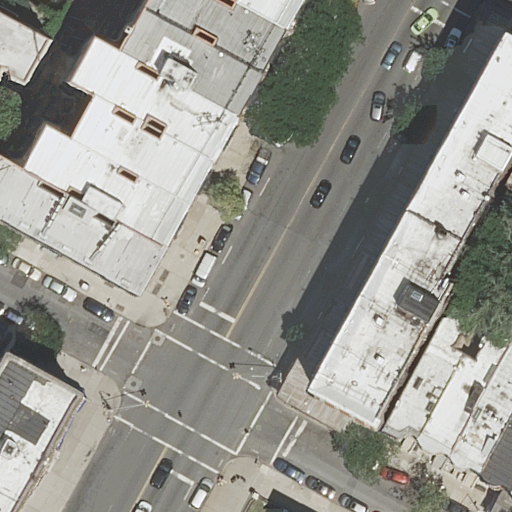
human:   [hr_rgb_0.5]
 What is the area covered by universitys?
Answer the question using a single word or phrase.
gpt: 29m2

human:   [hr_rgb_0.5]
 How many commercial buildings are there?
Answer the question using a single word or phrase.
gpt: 0

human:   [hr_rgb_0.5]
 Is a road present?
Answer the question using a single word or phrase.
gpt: yes

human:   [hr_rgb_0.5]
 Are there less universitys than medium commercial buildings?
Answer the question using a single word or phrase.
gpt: no

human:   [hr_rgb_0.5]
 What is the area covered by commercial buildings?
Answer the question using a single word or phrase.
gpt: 0m2

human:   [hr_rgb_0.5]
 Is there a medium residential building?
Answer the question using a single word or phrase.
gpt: yes

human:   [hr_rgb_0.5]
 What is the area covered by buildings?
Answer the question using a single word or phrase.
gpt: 3670m2

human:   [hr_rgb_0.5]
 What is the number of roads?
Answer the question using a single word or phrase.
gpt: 3

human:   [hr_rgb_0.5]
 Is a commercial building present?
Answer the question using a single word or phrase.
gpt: no

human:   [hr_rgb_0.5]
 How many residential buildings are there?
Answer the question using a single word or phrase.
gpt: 11

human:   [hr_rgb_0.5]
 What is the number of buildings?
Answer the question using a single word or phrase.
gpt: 11

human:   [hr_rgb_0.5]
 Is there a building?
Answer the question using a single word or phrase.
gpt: yes

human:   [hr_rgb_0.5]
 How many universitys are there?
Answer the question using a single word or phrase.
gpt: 1

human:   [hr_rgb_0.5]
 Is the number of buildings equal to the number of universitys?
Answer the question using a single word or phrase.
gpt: no

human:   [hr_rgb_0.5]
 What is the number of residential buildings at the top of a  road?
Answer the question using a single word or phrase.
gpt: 8

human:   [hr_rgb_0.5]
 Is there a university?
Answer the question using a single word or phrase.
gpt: yes

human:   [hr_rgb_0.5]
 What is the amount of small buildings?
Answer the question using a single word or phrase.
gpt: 3

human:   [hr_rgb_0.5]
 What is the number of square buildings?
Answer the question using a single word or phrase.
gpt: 0

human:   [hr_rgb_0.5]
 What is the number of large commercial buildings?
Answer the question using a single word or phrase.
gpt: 0

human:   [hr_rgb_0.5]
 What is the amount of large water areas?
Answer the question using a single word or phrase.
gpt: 0

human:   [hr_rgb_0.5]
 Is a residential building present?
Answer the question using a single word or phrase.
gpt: yes

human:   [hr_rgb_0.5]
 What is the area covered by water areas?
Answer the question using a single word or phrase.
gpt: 0m2

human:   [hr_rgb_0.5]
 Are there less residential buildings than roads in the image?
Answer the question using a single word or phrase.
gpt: no

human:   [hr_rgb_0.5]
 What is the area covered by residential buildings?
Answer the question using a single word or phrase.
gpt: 3670m2

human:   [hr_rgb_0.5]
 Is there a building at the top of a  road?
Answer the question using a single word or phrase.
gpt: yes

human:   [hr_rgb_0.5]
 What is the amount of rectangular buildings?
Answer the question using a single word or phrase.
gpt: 4

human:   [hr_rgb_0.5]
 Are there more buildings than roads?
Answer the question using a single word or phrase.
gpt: yes

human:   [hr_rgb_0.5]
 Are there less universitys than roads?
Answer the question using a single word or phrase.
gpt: yes

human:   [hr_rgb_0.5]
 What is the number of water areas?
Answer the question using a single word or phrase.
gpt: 0

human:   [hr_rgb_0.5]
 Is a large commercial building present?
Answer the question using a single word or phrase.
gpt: no

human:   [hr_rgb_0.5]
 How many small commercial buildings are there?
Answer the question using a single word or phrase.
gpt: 0

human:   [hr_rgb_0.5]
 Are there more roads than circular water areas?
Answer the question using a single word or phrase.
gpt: yes

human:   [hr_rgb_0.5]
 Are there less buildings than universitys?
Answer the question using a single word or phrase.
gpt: no

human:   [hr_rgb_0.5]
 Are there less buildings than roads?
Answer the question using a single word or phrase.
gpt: no

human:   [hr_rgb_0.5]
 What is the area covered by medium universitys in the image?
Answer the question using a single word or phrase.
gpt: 0m2

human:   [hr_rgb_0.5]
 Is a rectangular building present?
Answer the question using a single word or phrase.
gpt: yes

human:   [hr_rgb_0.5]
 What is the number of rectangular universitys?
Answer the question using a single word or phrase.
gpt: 1

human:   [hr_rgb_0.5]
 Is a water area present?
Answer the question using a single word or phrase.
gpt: no

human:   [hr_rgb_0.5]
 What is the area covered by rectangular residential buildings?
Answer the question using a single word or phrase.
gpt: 1274m2

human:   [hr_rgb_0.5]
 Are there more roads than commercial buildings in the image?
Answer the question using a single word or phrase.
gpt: yes

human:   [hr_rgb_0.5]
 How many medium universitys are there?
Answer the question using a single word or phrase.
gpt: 0

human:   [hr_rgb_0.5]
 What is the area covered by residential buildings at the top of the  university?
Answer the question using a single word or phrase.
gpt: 3359m2

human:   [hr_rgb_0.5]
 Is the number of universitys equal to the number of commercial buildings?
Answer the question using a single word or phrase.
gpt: no

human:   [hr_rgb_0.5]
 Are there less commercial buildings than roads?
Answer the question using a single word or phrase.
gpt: yes

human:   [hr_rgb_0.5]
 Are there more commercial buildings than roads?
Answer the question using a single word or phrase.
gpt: no

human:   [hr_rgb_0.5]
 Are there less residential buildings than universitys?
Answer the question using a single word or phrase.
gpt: no

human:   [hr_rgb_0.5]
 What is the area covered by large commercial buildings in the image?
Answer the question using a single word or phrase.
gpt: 0m2

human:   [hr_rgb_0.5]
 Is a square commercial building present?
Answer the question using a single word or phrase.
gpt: no

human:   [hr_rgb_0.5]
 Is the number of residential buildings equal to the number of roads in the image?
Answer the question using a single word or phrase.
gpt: no

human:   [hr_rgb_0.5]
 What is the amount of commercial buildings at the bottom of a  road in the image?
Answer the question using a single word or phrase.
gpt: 0

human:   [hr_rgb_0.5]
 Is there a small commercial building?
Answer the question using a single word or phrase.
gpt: no

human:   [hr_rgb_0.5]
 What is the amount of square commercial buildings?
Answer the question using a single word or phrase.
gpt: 0

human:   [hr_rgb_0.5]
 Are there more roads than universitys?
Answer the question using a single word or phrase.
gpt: yes

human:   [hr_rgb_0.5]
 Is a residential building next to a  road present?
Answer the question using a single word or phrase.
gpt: yes

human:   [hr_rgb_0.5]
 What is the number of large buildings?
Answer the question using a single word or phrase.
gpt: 2

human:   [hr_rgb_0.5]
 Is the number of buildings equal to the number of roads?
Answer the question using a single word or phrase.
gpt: no

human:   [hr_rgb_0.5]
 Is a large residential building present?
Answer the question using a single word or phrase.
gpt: yes

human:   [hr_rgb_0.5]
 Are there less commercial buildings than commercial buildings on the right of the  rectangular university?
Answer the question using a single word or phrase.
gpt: no

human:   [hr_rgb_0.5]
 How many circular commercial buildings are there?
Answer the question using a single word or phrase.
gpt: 0

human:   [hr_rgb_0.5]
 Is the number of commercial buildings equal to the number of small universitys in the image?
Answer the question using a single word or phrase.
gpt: no

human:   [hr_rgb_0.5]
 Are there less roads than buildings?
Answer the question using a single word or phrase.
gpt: yes

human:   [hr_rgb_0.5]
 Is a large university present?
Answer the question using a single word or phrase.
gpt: no

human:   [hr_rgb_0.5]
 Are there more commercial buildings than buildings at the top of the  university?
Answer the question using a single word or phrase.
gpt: no

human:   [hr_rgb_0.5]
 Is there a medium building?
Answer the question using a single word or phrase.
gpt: yes